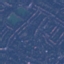
Land use / land cover class: Residential